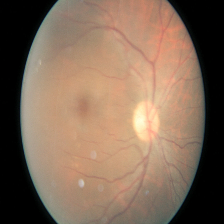
Diabetic retinopathy grade: Moderate